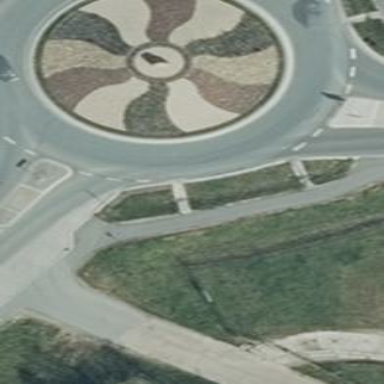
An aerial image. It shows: Secondary road with asphalt surface leading to roundabout.